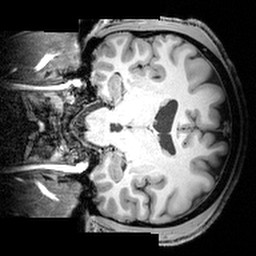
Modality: T1w
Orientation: coronal
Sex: male
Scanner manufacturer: siemens
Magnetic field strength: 3 T
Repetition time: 1.9 s
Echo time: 0.00397 s